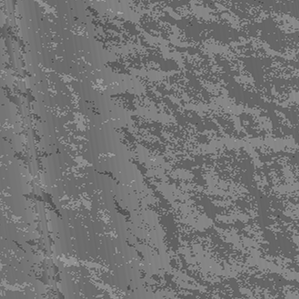
Label: frost